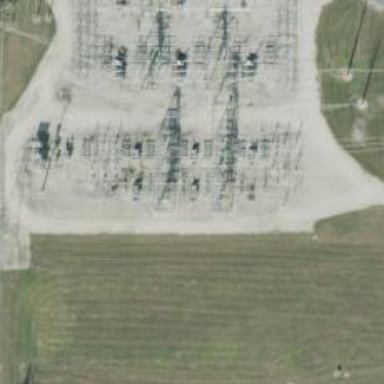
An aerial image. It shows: Switch for power supply.